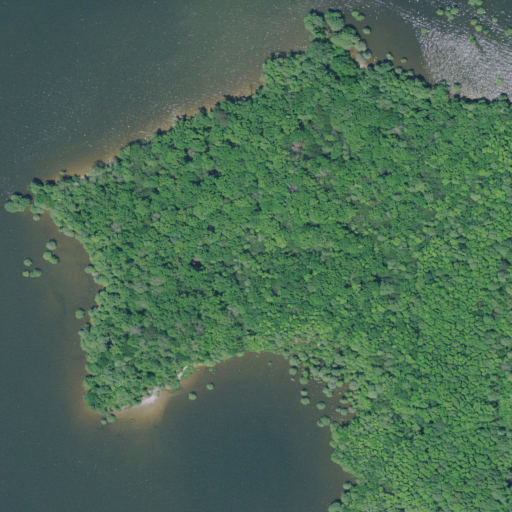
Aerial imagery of island in South Carolina named Bass Island containing woody wetlands, open water, and herbaceous wetlands